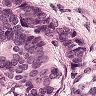
Metastatic tissue present: yes